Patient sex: F
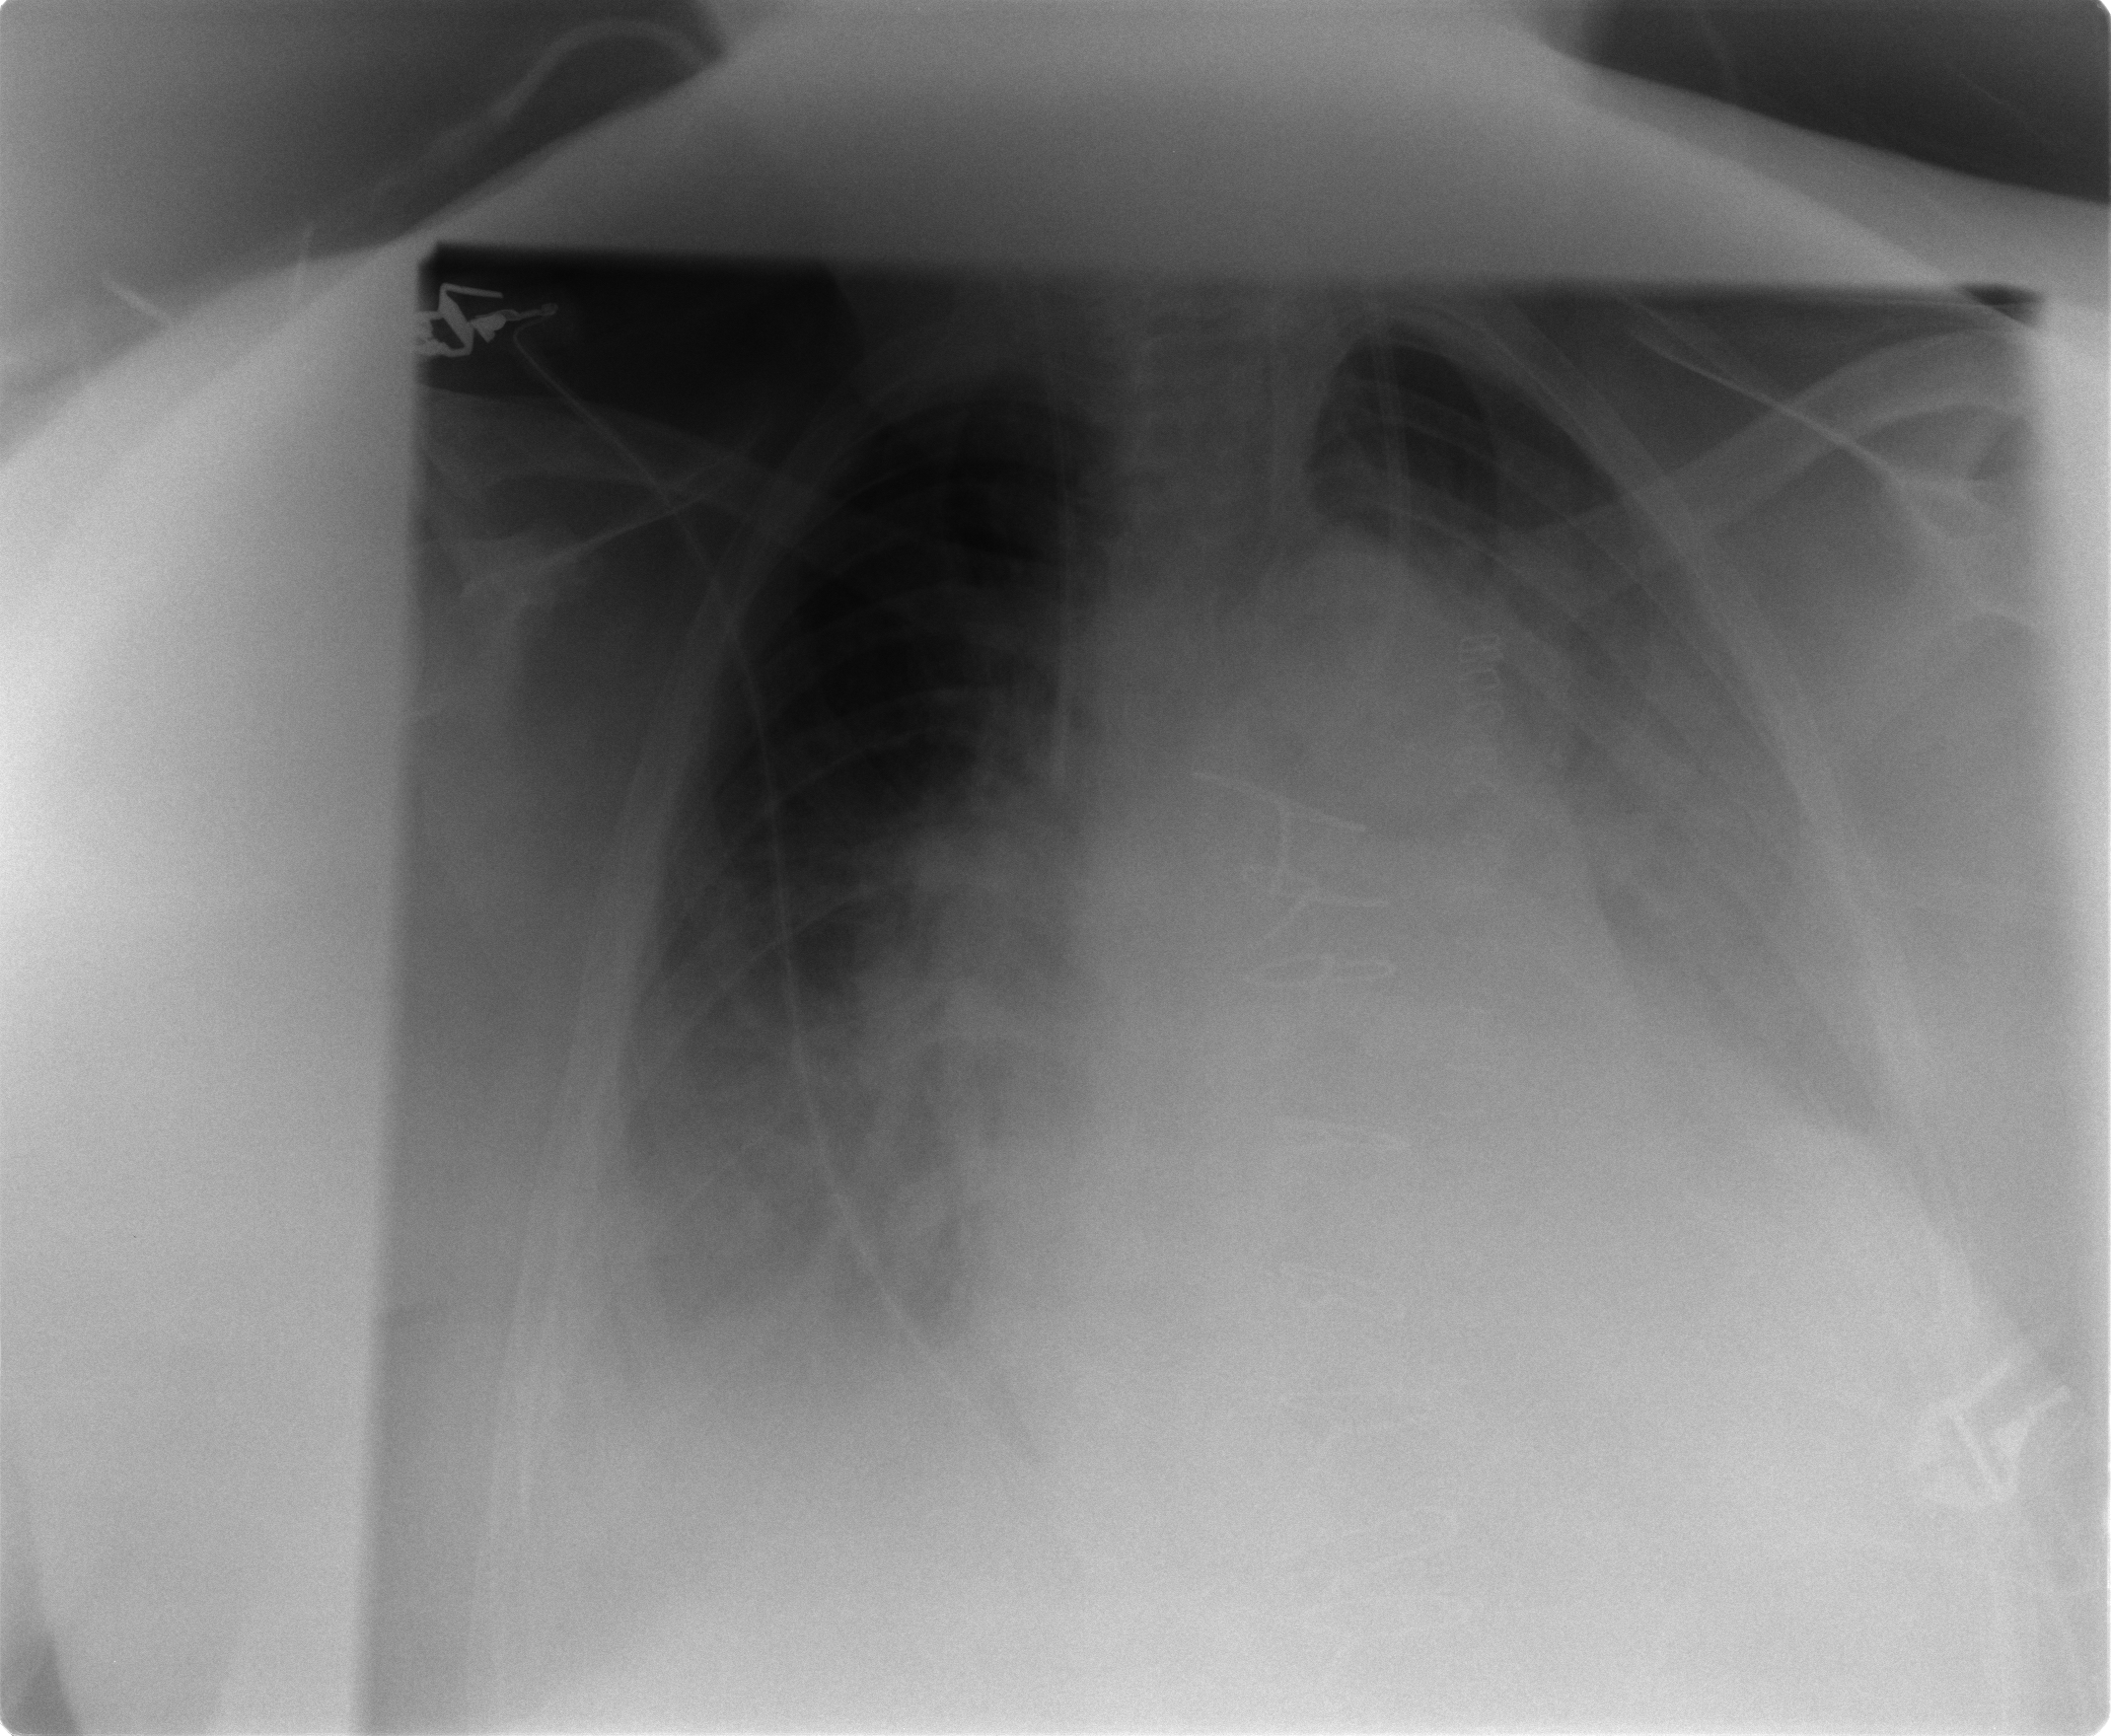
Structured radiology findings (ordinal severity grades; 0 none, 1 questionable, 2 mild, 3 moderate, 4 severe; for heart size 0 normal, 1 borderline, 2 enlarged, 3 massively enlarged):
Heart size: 1
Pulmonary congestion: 3
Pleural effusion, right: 2
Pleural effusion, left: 2
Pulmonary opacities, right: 1
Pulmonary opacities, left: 1
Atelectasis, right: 2
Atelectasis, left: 2